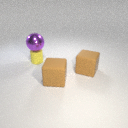
small yellow rubber cylinder behind large brown rubber cube